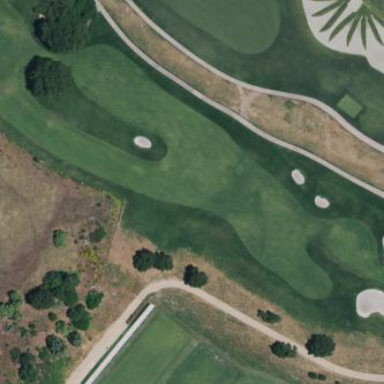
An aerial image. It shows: Golf fairway in the image.